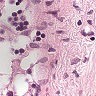
Metastatic tissue present: no